Interaction volume radius: 5 \u00c5
Interaction volume height: 50 \u00c5
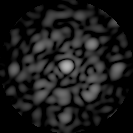
Disorder parameter: 0.4417